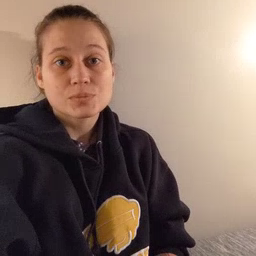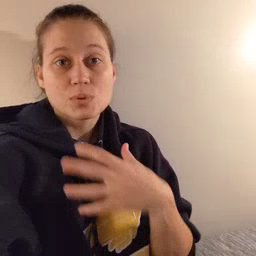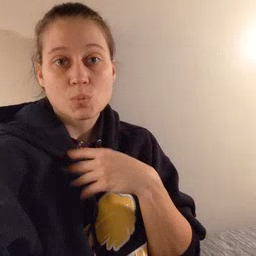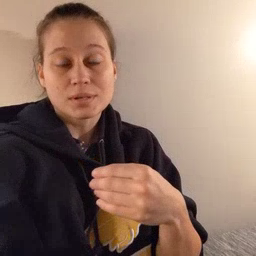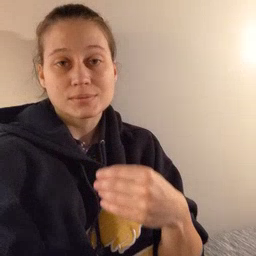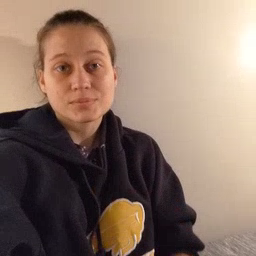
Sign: white